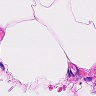
Metastatic tissue present: no